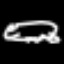
Label: frog